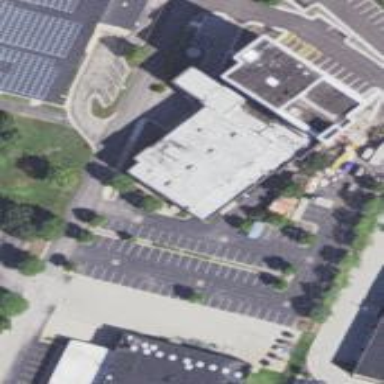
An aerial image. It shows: Event venue building.